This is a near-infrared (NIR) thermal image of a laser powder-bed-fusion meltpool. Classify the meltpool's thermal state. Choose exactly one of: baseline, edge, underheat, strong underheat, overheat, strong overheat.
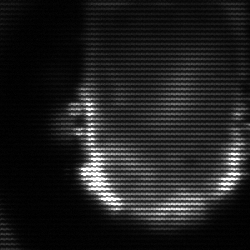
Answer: baseline